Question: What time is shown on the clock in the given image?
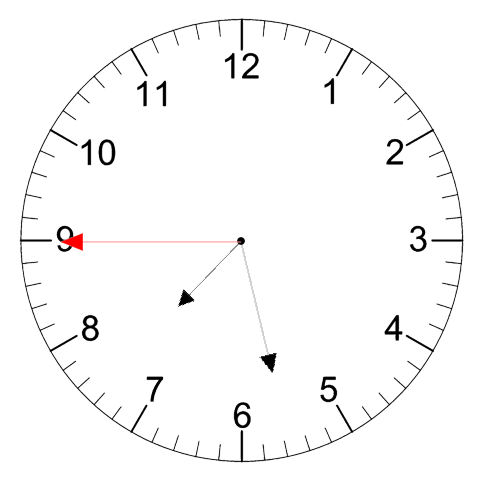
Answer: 07:27:45